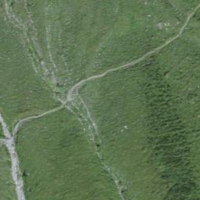
EUNIS habitat code: 23
Species observed at this site:
Carduus defloratus